Question: '''
var Greeter = (function () {
function Greeter(message) {
this.greeting = message;
}
Greeter.prototype.greet = function () {
return "Hello, " + this.greeting;
};
return Greeter;
})();
var Greeting = (function(){
Greeting.prototype = new Greeter();
Greeting.prototype.constructor = Greeter;
function Greeting(greeting){
}
return Greeting;
})();
var greeting = new Greeting("World");
alert(greeting.greet());
'''
I'm trying to manipulate inheritance using javascript prototyping. I have a class structure like above. But when I call the greet method it display some thing like the below image shows. Can anybody guid me on this ?

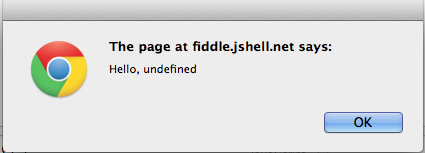
Answer: You are never invoking the "constructor" function 'Greeter' when you are creating the 'Greeting' object. So the 'this.greeting = message;' line never runs, that is why it is 'undefined'.
You have to either insert that line manually:
'''
function Greeting(greeting){
this.greeting = greeting;
}
'''
or invoke the parent constructor:
'''
function Greeting(greeting){
Greeter.call(this, greeting);
}
'''